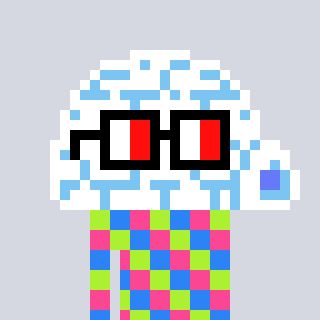
a pixel art character with square glasses with black frames and red eyes, a igloo-shaped head and a orange-colored body on a cool background